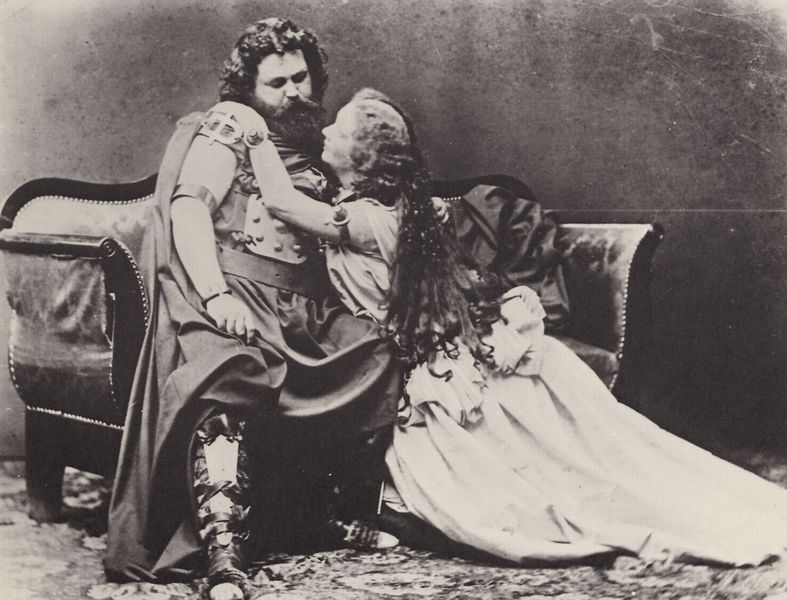
Titel: Ludwig und Malwine Schnorr von Carolsfeld als "Tristan" und "Isolde" der Münchner Uraufführung
Künstler: Joseph Albert
Standort: München
Institution: Staatliche Verwaltung der Schlösser
Schlagwörter: dunkel, feder, gott, hand, held, mann, schatten, umhang, weiß, menschen, sitzen, frankreich, frau, geste, grau, haar, hell, hintergrund, kleid, kleider, licht, schmuck, schwarz, szene, gürtel, schal, fest, rock, teppich, bart, gesichter, wand, arme, falten, federn, gesicht, kleidung, mensch, samt, vollbart, hände, boden, gewand, haare, kostüm, mantel, pose, paar, aufführung, bühne, oper, sängerin, theater, locken, schleppe, bein, füße, kuss, liebe, sofa, umarmung, lehne, russland, monochrom, bank, inszenierung, könig, thron, dick, falte, verkleidung, atelier, mimik, sandalen, couch, divan, stola, schauspiel, foto, fotografie, photographie, spiel, umarmen, antike, linie, schwarz weiss, wagner, streit, knien, soldat, scherpe, stiefel, herrscher, rüstung, darsteller, photo, stück, anschmiegen, caoch, rau, armreif, sandale, putz, sänger, leder, sage, dramatik, flehen, film, krieger, knieen, kostüme, nibelungen, feldherr, kanape, london, schauspieler, anbetung, fotographie, drama, bitten, künstlerfest, duse, arma, pathos, liebesszene, gestellt, verkleidet, unecht, anflehen, niederknien, epos, nadar, tenor, polsternägel, schmachten, shakespeare, beziehung, berühmt, aitzen, anhänglich, desdemona, eleonore, fotoggrafie, nachsstellung, opernsänger, othello, sofaa, stämmig, theaterfoto, verdi, szenenfoto, 19. jahrhundert, 1900, 1880, kleild